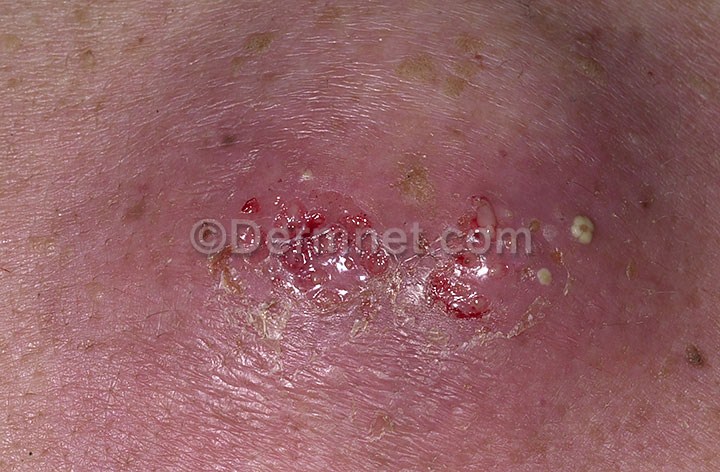
Disease: Seborrheic Keratoses and other Benign Tumors